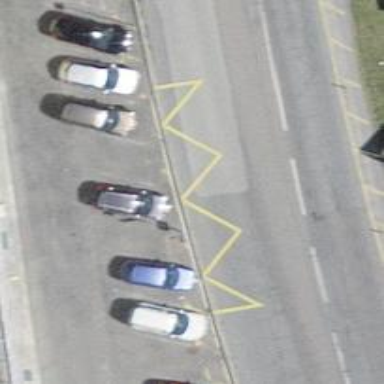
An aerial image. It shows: Bus stop with platform for public transport.